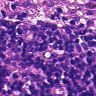
Metastatic tissue present: no